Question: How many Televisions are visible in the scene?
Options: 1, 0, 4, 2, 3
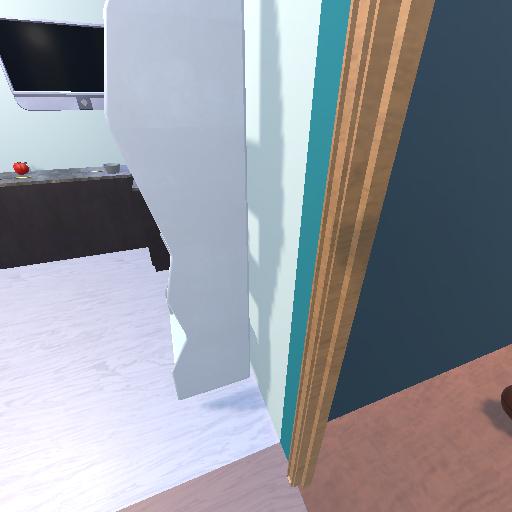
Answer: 1